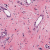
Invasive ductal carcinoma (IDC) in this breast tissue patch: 1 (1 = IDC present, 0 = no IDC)